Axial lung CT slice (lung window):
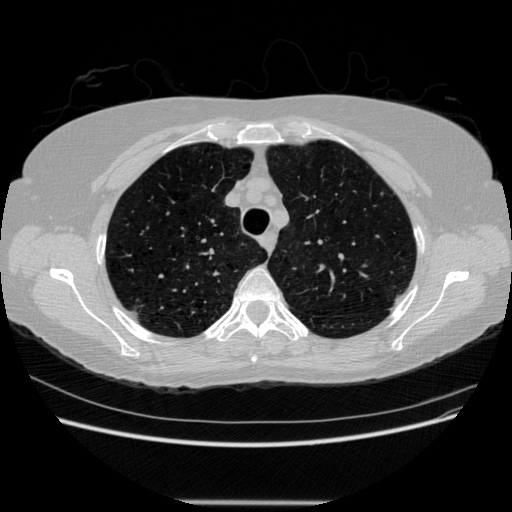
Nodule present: no